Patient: sex F, age 46
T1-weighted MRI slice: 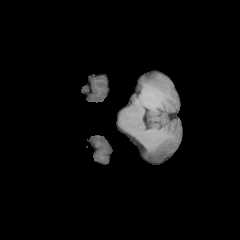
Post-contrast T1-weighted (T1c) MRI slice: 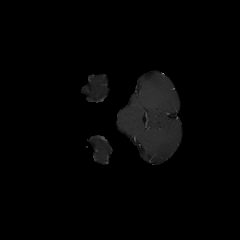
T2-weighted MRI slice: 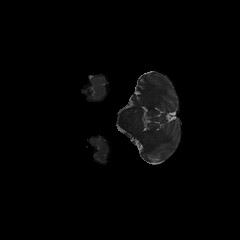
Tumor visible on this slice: no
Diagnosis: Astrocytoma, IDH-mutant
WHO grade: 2